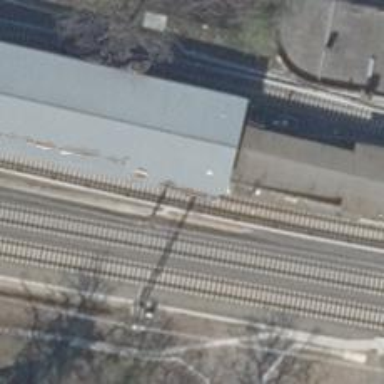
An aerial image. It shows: Platform edge at railway station.